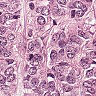
Metastatic tissue present: yes